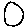
Label: circle